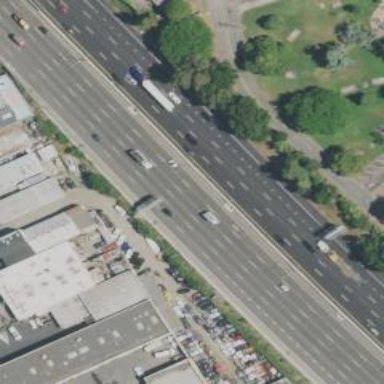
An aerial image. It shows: Motorway junction.